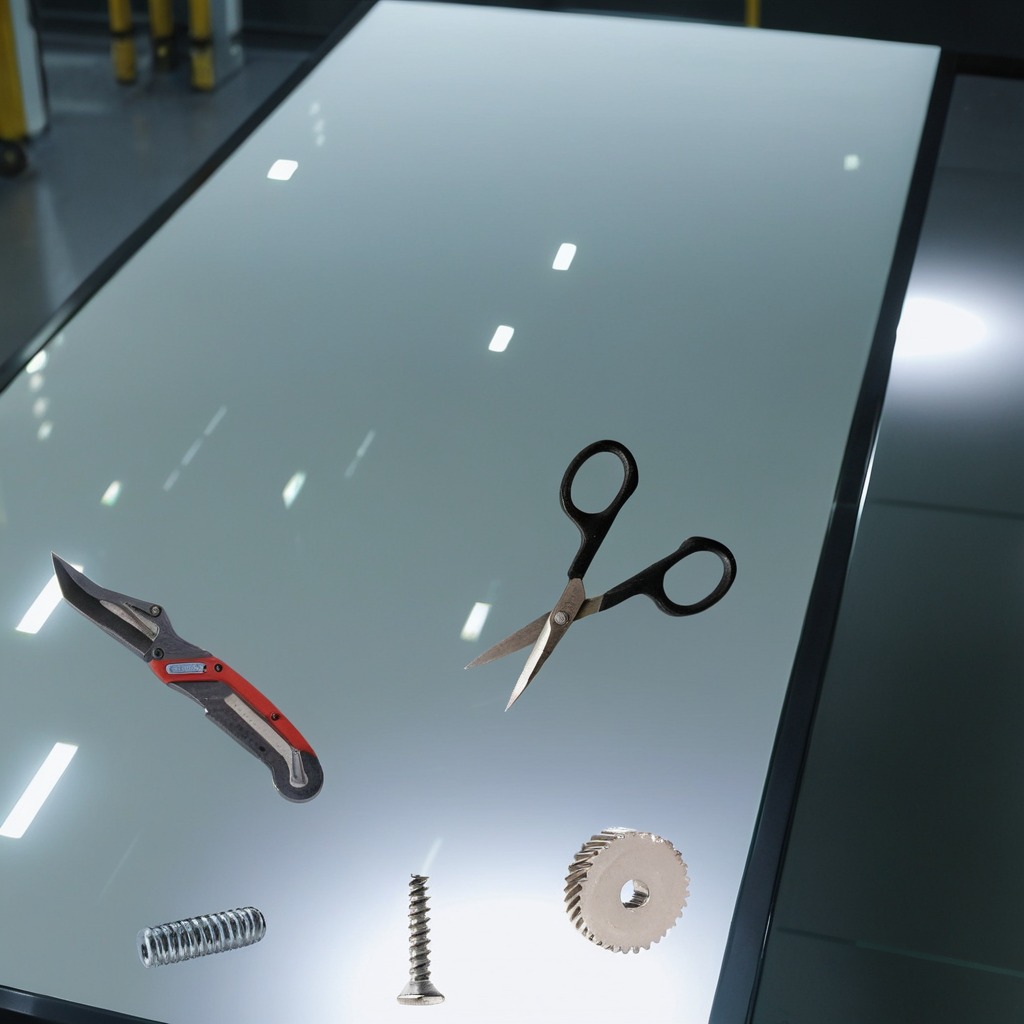
A steel gear with teeth, a utility knife, a metal machine screw, a coiled metal spring, and a pair of scissors are lying on the table.